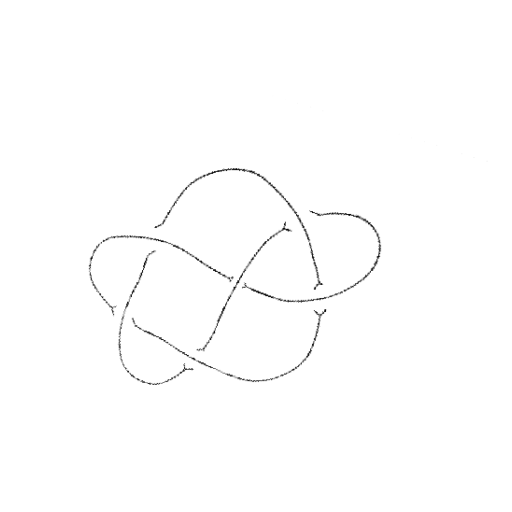
Crossing number: 6